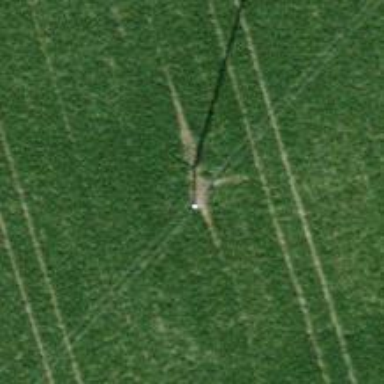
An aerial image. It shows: Power pole.